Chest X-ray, AP view. Patient: 55 years old, sex M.
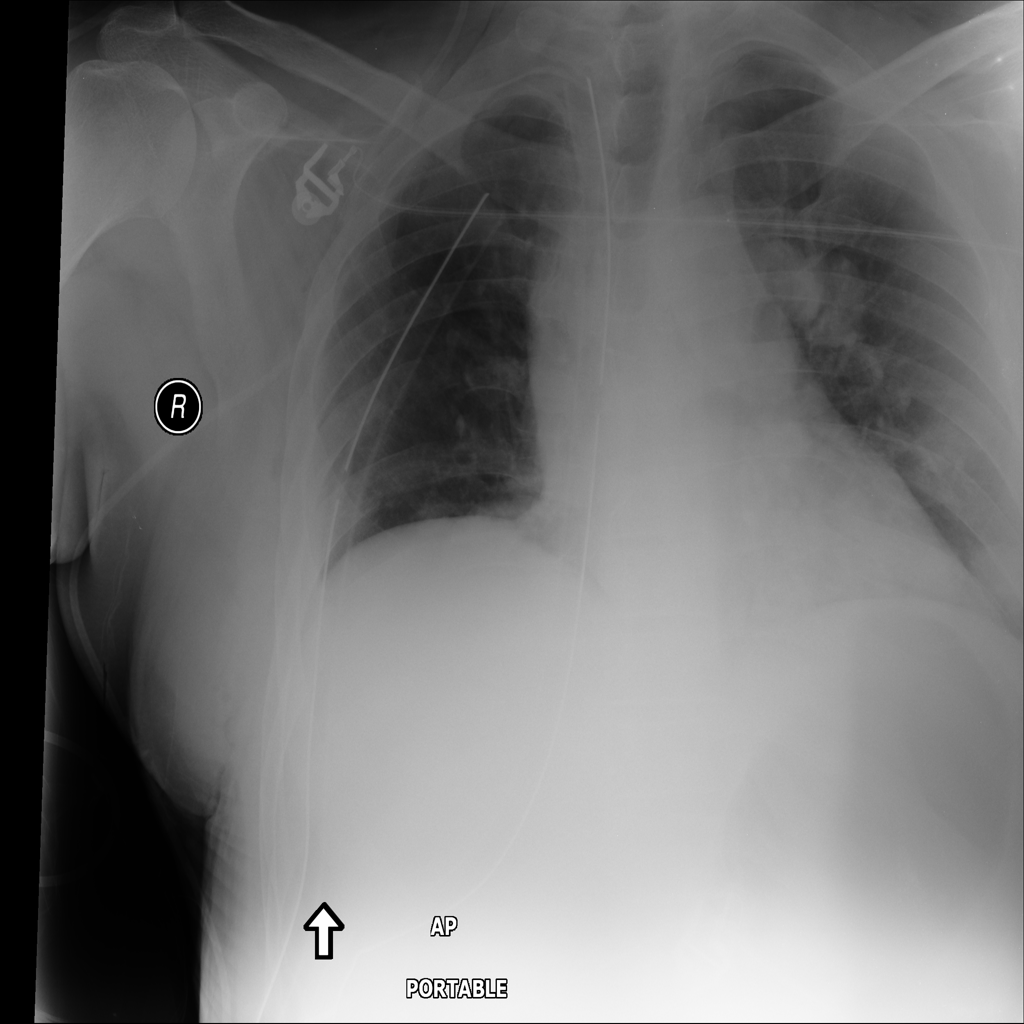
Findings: Mass